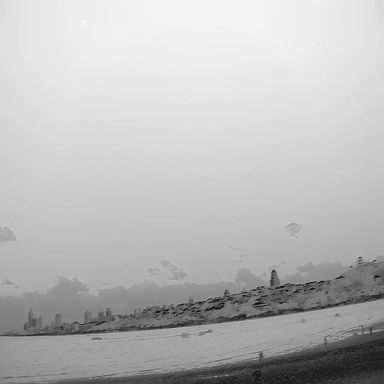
There are five bulk_carriers in the infrared image.